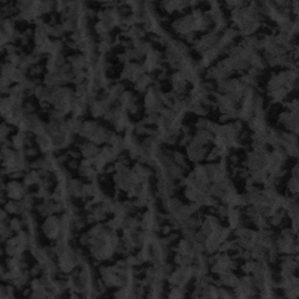
Label: frost